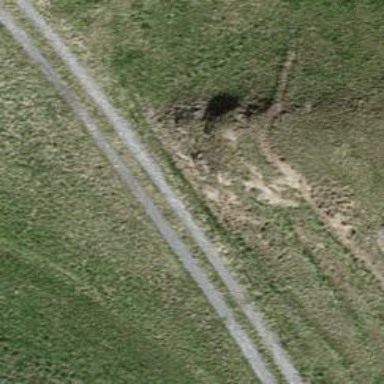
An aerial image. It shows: Track road with grade3 tracktype.